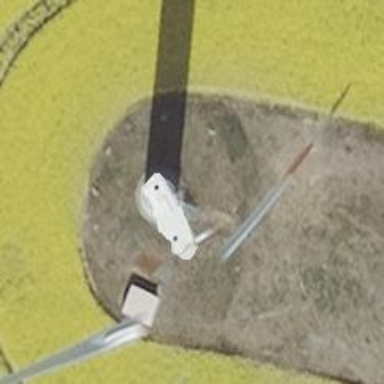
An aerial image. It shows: Wind generator using wind turbines of horizontal axis.